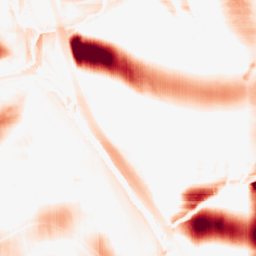
Category: morphological
Decomposition family: morphological_square
Decomposition parameters: operation: opening
size: 50
Upsampling method: edge_directed
Upsampling parameters: scale: 4
Upsampling scale: 4